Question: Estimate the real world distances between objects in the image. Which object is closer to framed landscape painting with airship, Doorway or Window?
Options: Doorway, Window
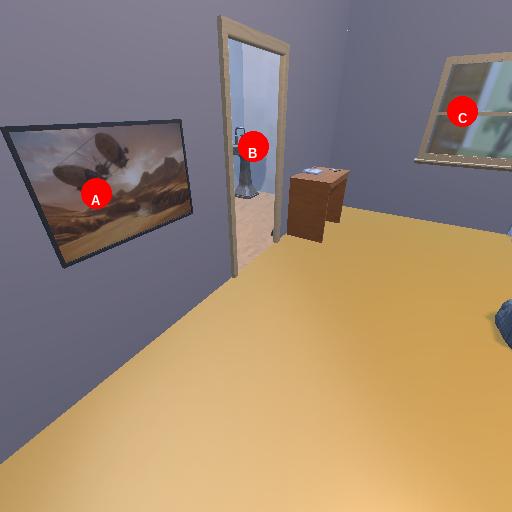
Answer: Doorway